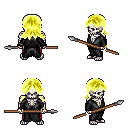
a pixel art fantasy rpg character, male body template, skeleton, gray robe, red pants, gold loose hair, bracelets, spear, four views (front, back, left, right), 2x2 character sprite sheet, small pixel art, hard edges, no anti-aliasing